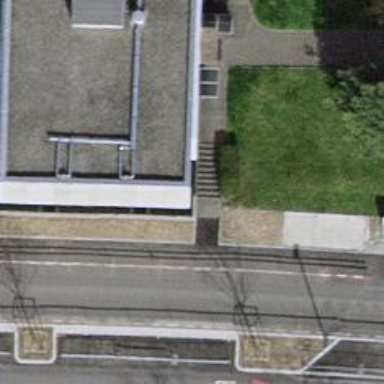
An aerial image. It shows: Steps with asphalt surface.